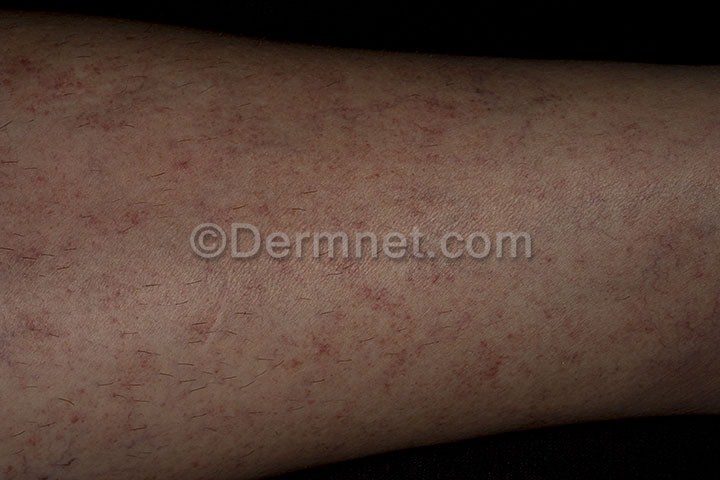
Disease: Vasculitis Photos